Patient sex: M
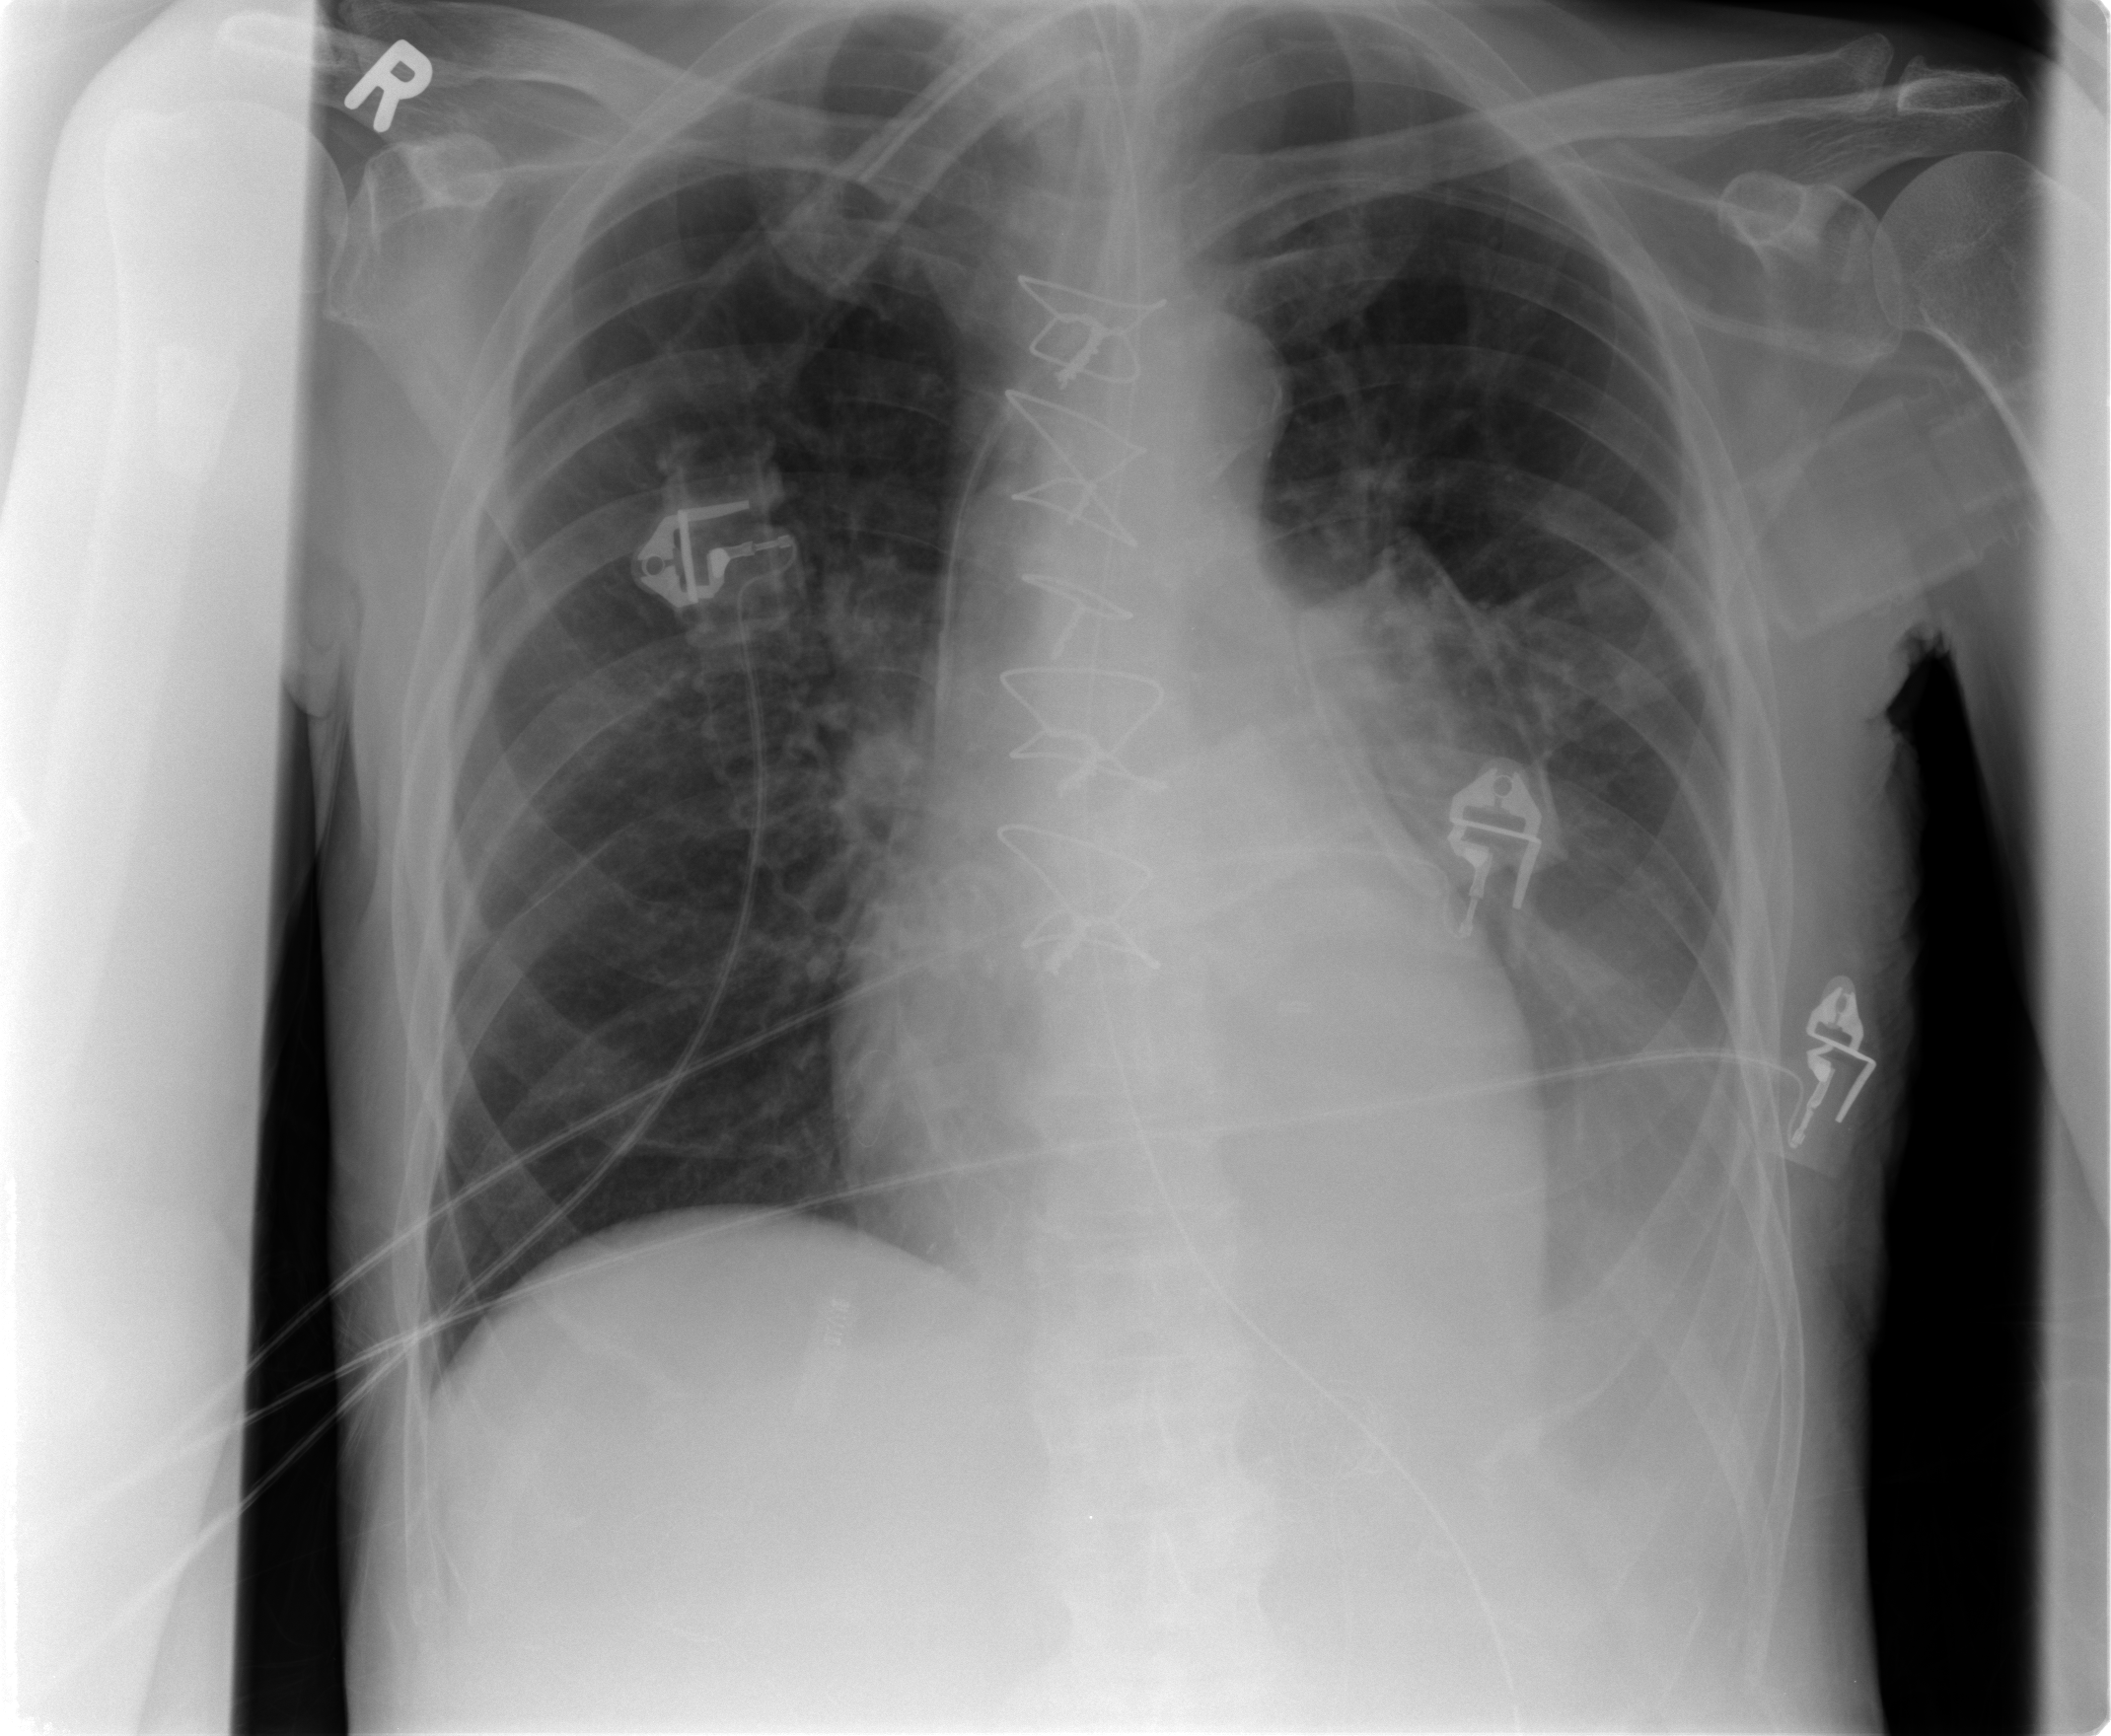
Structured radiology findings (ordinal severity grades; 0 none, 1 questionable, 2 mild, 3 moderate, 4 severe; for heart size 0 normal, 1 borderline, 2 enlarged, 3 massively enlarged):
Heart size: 0
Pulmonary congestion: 0
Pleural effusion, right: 0
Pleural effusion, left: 2
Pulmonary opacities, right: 0
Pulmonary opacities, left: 1
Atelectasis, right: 0
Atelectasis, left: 2